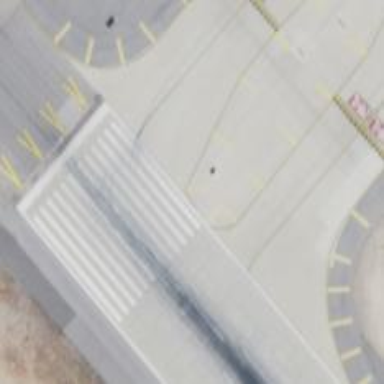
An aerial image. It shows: Image of taxiway at airport.